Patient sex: M
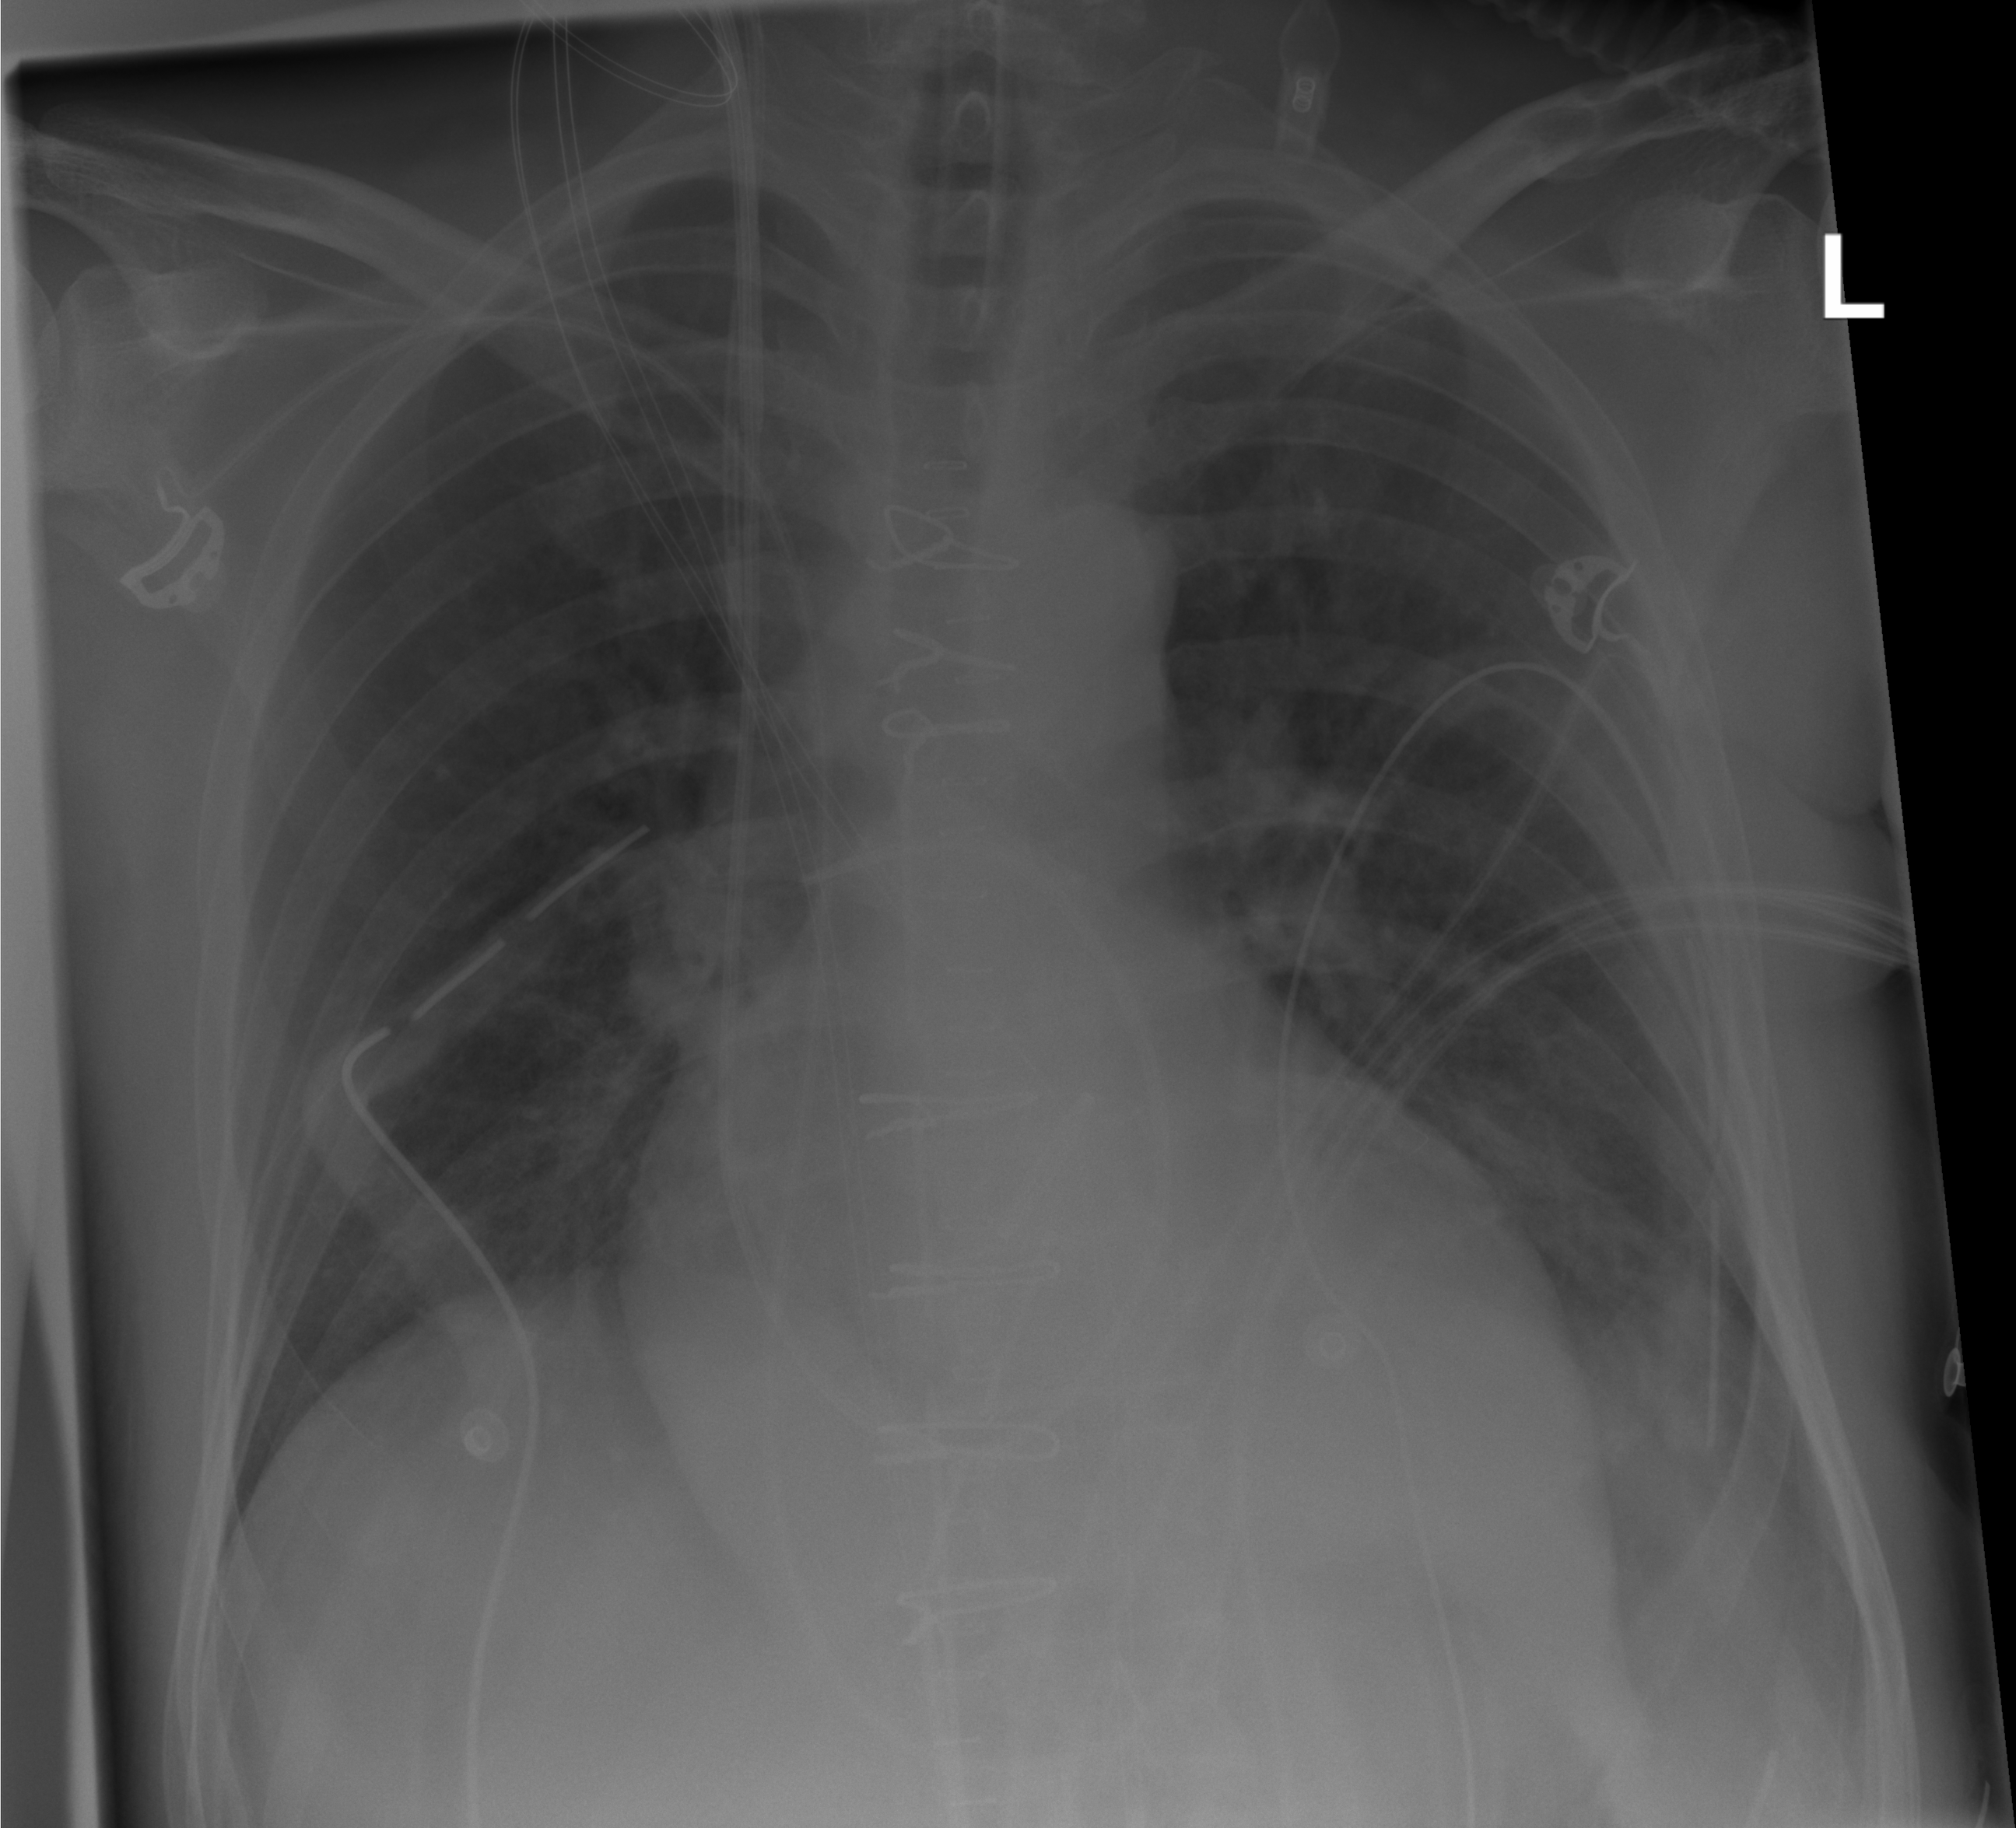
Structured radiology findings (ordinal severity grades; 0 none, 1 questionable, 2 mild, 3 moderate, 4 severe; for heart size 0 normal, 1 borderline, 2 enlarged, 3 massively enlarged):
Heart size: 2
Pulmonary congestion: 2
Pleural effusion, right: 0
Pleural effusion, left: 2
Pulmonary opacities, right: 0
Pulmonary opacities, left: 0
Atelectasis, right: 0
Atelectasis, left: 0